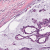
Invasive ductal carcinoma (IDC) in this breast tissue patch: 1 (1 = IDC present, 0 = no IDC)